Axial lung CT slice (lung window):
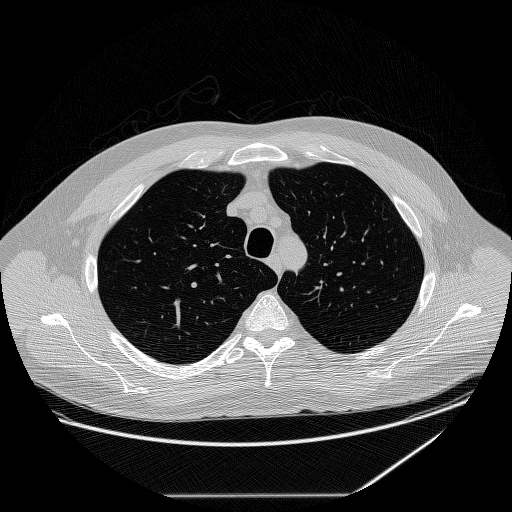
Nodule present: no